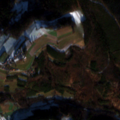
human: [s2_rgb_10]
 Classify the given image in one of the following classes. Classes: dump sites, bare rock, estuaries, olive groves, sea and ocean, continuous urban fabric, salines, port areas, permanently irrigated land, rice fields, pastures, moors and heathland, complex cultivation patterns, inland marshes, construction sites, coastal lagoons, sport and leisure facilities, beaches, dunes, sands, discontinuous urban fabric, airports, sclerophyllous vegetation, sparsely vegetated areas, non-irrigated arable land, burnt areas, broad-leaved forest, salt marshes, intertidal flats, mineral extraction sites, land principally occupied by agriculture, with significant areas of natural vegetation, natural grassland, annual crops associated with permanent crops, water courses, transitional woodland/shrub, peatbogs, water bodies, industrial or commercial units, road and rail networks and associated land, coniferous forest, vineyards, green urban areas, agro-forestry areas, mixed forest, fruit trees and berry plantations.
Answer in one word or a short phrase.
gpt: non-irrigated arable land, complex cultivation patterns, broad-leaved forest, mixed forest